Question: I have a Gift Card extension. I have to change placing of it.
Like this

I have purchase this from Magestore.
Block call giftvoucher/payment/form.phtml
So I need this block call into checkout/onepage/payment.phtml
Thank you
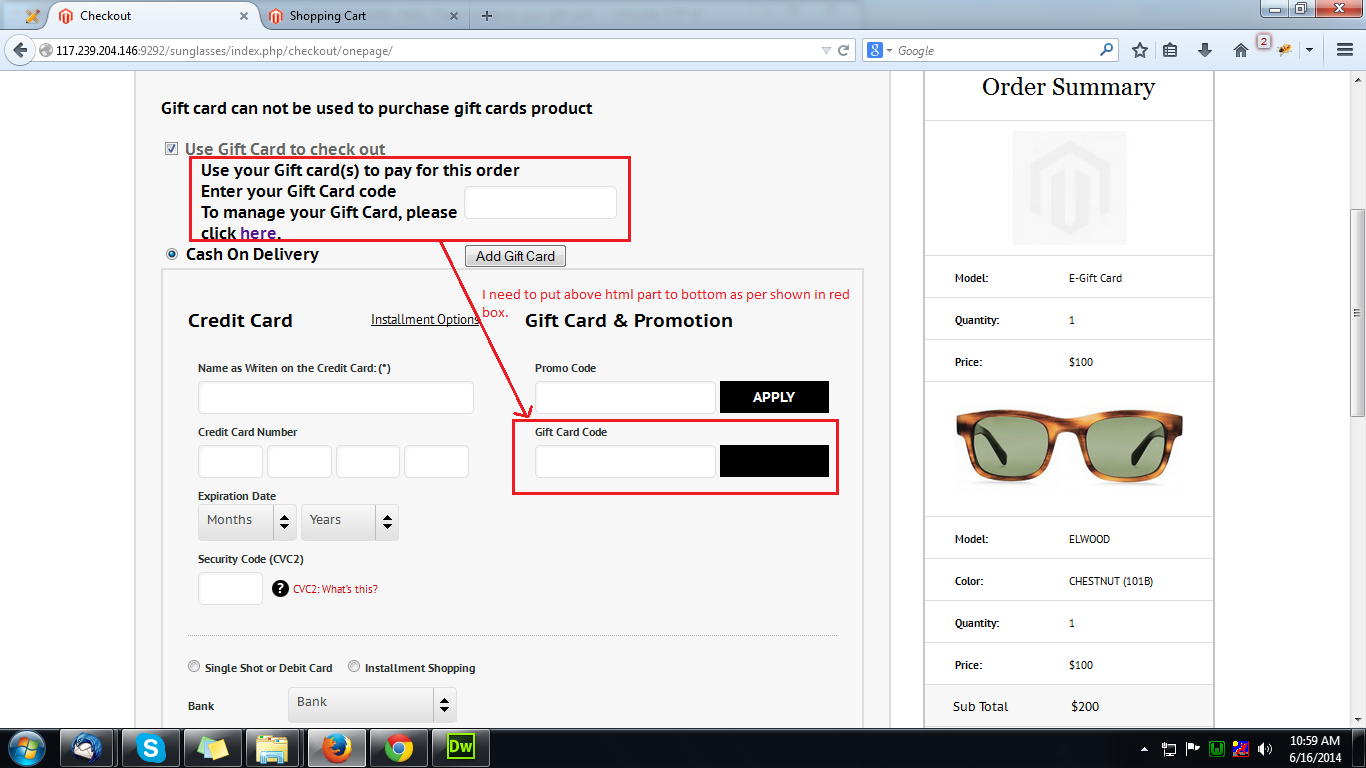
Answer: The block you want to shift, if it contains only Static content. Then you can use the following code within
'''
<?php print $this->getLayout()
->createBlock("core/template")
->setTemplate("[FILE_PATH_FOR_STATIC_CONTENT].phtml")
->toHtml(); ?>
'''
You can also put this content into Static Block using Admin which also makes you enable you to change its content anytime.
Call Static block within PHTML file -
'''
<?php echo $this->getLayout()->createBlock("cms/block")->setBlockId("STATIC_BLOCK_NAME")->toHtml() ?>
'''